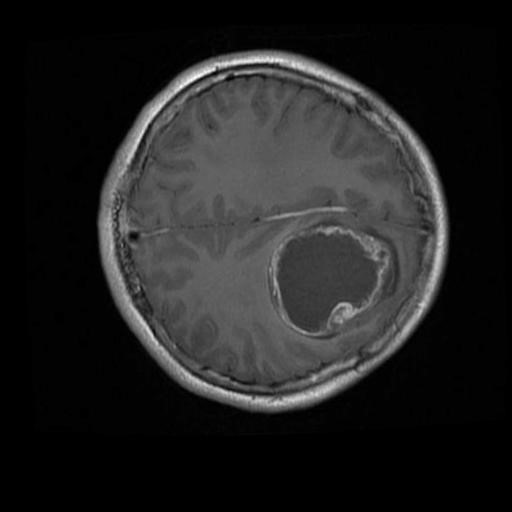
Label: brain_glioma